Question: I'm struggling with the following issue:
I want to plot two histograms, but since the statistics of one of the two classes is much less than the other I need to add a second y-axis to allow a direct comparison of the values.
I report below the code I used at the moment and the result.
Thank you in advance!
'''
ggplot(data,aes(x= x ,group=class,fill=class)) + geom_histogram(position="identity",
alpha=0.5, bins = 20)+ theme_bw()
'''

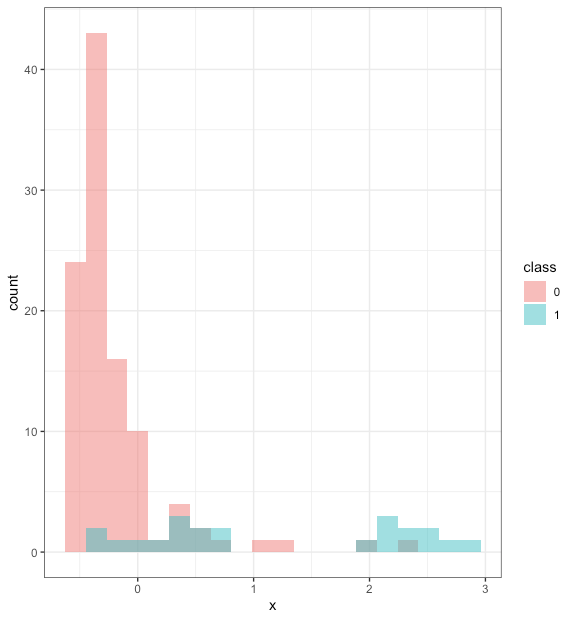
Answer: Consider the following situation where you have 800 versus 200 observations:
'''
library(ggplot2)
df <- data.frame(
x = rnorm(1000, rep(c(1, 2), c(800, 200))),
class = rep(c("A", "B"), c(800, 200))
)
ggplot(df, aes(x, fill = class)) +
geom_histogram(bins = 20, position = "identity", alpha = 0.5,
# Note that y = stat(count) is the default behaviour
mapping = aes(y = stat(count)))
'''
<URL>
You could scale the counts for each group to a maximum of 1 by using 'y = stat(ncount)':
'''
ggplot(df, aes(x, fill = class)) +
geom_histogram(bins = 20, position = "identity", alpha = 0.5,
mapping = aes(y = stat(ncount)))
'''
<URL>
Alternatively, you can set 'y = stat(density)' to have the total area integrate to 1.
'''
ggplot(df, aes(x, fill = class)) +
geom_histogram(bins = 20, position = "identity", alpha = 0.5,
mapping = aes(y = stat(density)))
'''
<URL>
Note that after ggplot 3.3.0 'stat()' probably will get replaced by 'after_stat()'.